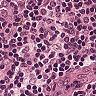
Metastatic tissue present: no